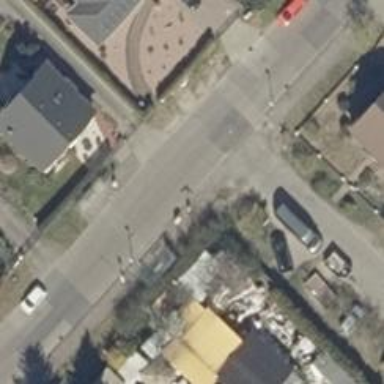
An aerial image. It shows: Public transport stop position.